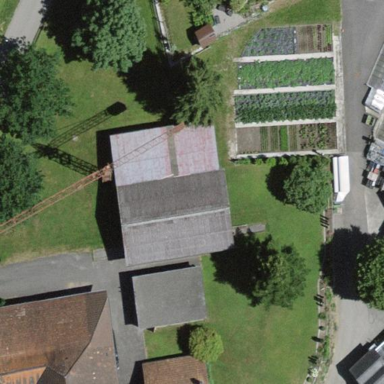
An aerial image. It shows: Rural barn.